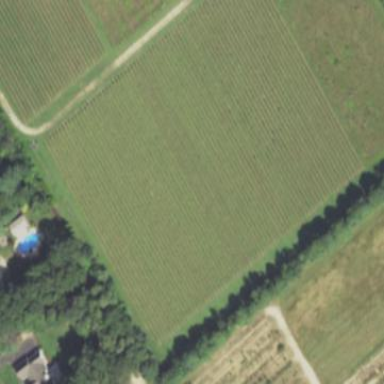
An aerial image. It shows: Farmland used for cultivating wine grapes.